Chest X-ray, AP view. Patient: 53 years old, sex F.
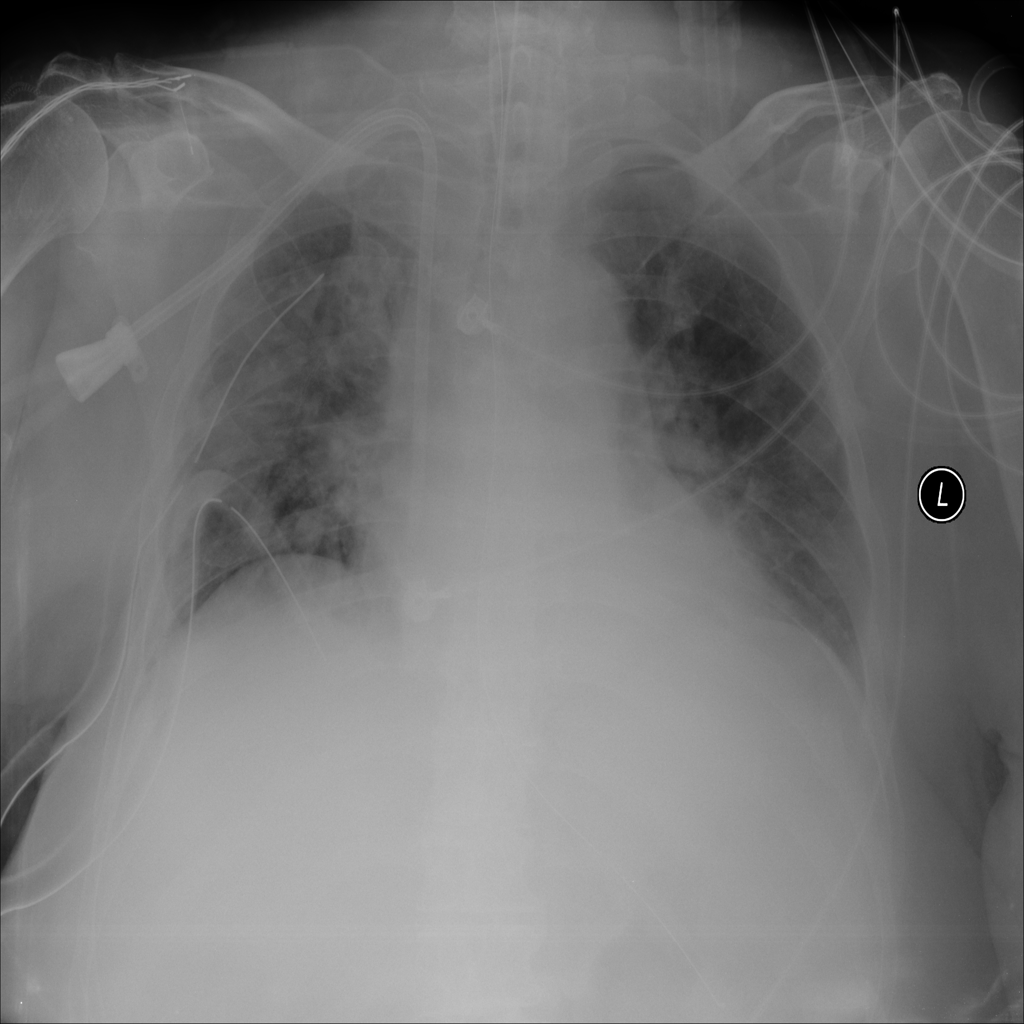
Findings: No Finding